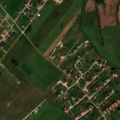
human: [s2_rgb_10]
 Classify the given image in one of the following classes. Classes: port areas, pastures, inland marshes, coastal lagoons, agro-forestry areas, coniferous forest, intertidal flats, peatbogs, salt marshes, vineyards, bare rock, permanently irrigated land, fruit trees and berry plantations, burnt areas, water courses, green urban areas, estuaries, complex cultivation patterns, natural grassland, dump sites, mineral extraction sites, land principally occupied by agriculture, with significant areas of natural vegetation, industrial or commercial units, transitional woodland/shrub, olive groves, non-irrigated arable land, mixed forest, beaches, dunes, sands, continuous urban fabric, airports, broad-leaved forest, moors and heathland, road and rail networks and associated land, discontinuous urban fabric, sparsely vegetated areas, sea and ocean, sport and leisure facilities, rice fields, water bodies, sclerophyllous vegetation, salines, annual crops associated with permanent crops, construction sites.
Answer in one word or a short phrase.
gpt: discontinuous urban fabric, construction sites, non-irrigated arable land, pastures